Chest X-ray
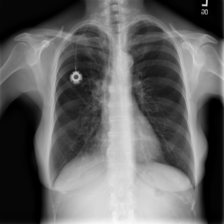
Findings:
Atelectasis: positive
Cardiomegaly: negative
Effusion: negative
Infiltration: positive
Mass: negative
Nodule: negative
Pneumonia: negative
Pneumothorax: negative
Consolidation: negative
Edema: negative
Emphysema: negative
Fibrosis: negative
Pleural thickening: negative
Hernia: negative